Question: Reading <URL> article it says:
> A firing of an enabled transition removes one token from each input
place and adds one token to each output place.
Now if I have the following net, with all single arcs

After firing T1 I would expect P2 to contain 2 tokens - from P1 and P4. But the result is one token in P2. Without getting too deep into math, how it's possible to explain it?
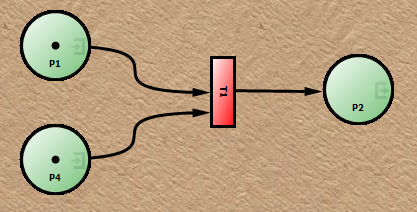
Answer: One way of thinking about Petri nets is to look at them as Predicate/Event nets where places represent predicates and transitions represent events that change the truth value of predicates. Tokens indicate which predicates hold true after a given sequence of events.
For instance, your net can be a model of the following situation in a college library
'''
P1 = "A book is available at the library"
P4 = "A book is needed by a student"
P2 = "The student has the book"
'''
And
'''
T1 = "A book is dispatched to a student"
'''
Then firing 'T1' is possible only if 'P1' and 'P4' are true, i.e. hold a token. After firing 'T1' we arrive to a state where 'P1' and 'P4' conditions are invalidated and 'P2' becomes true.
Interpreting Petri nets in this way it is easy to convince oneself that tokens are immaterial and therefore the number of tokens in the system, that is the number of predicates that are true at a given state, can change without any specific intervention.
Petri nets provide for different interpretations. It is easy to see that in order to ensure that the number of tokens stays the same, a Petri net should have a property where each transition has equal number of incoming and outgoing arcs.